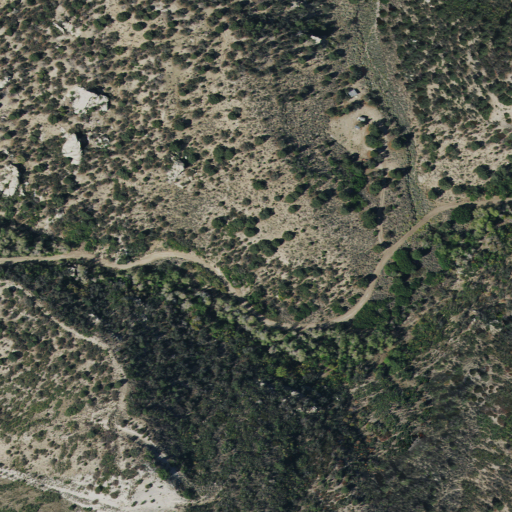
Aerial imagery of valley in Utah named Left Fork Ranch Canyon containing evergreen forest and shrub